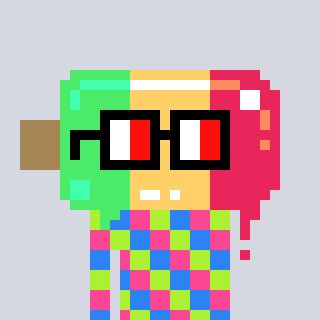
a pixel art character with square glasses with black frames and red eyes, a icepop-shaped head and a bege-colored body on a cool background